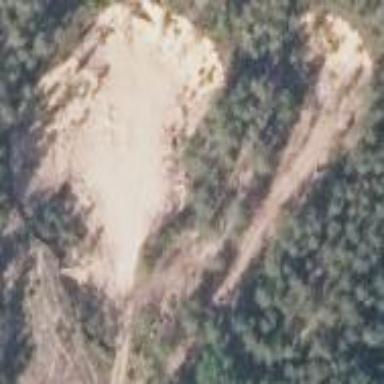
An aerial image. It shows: Quarry area.